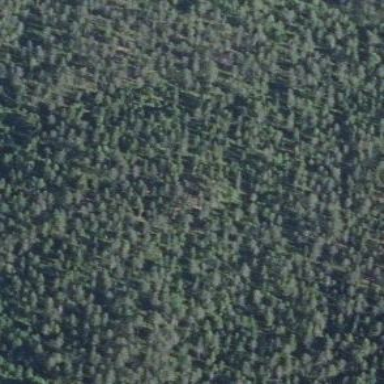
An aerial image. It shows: Woodland consisting mainly of needle-leaved trees.